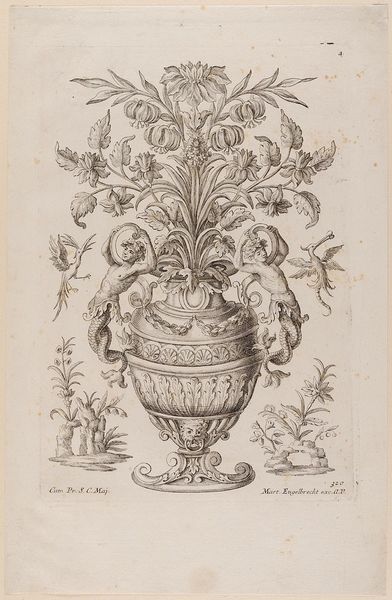
Titel: Eine Blumenvase
Künstler: Martin Engelbrecht
Standort: Hamburg
Institution: Museum für Kunst und Gewerbe Hamburg
Schlagwörter: blumen, barock, vase, grafik, graphik, fotografie, photographie, druckgraphik, druckgrafik, stich, gestalten, fabelwesen, gebinde, kupferstich, ungeheuer, monster, groteske, fabeltier, schnittblumen, fabeltiere, zwitterwesen, monstrum, reproduktionen, barockzeit, barockzeitalter, druckerzeugnisse, behälter, blüte, blumenstrauß, ornamentstich, vorlageblätter